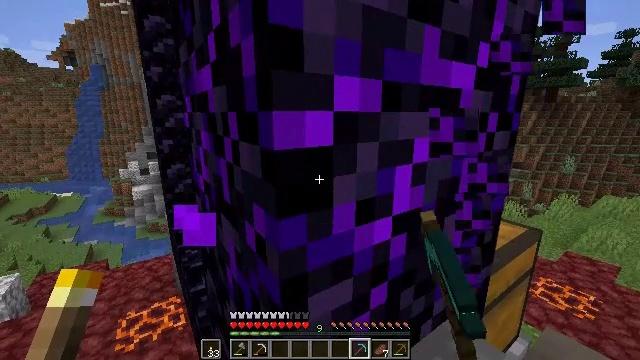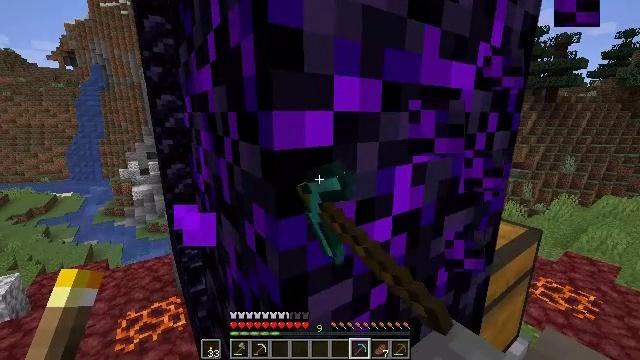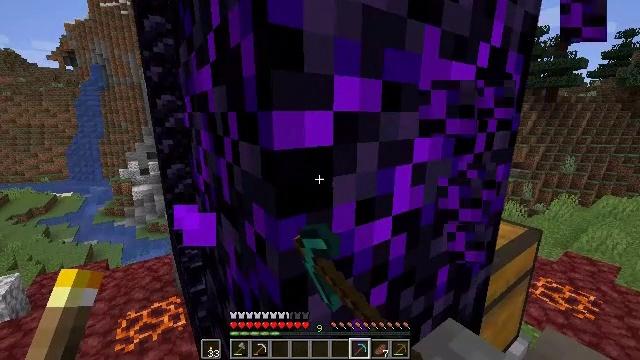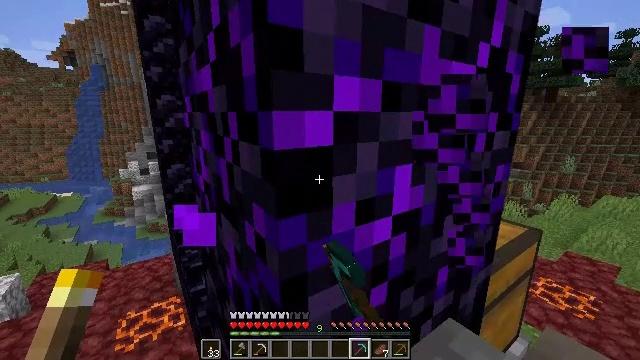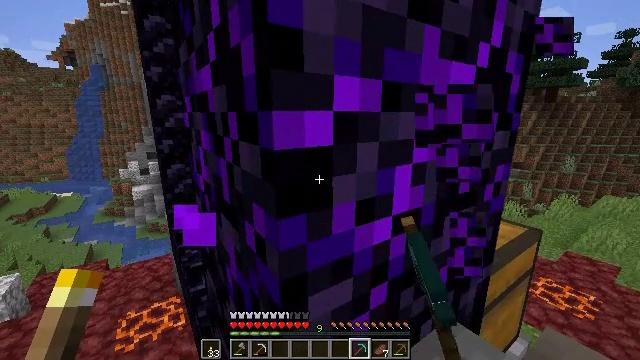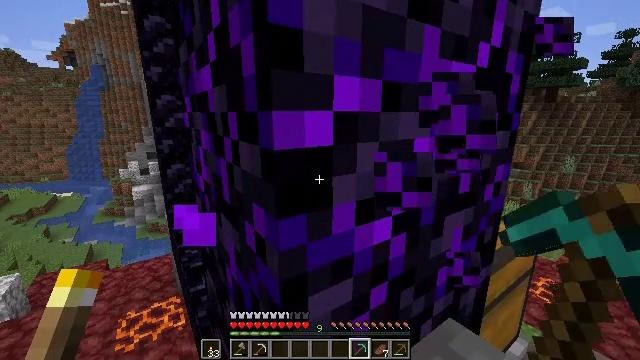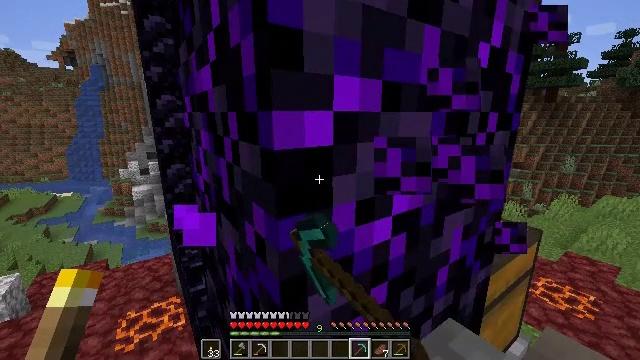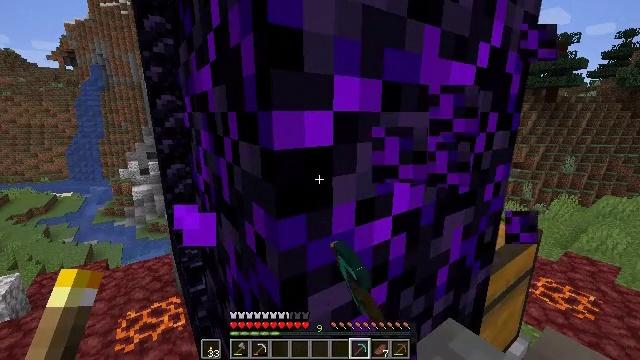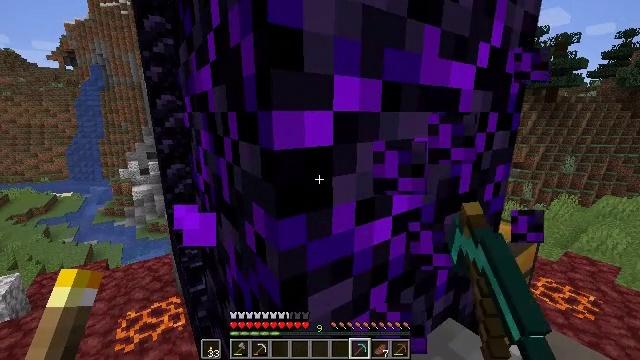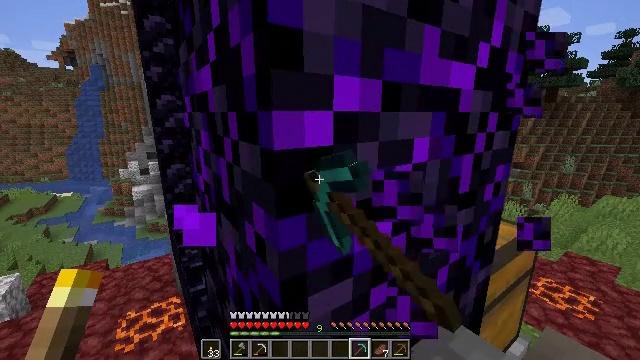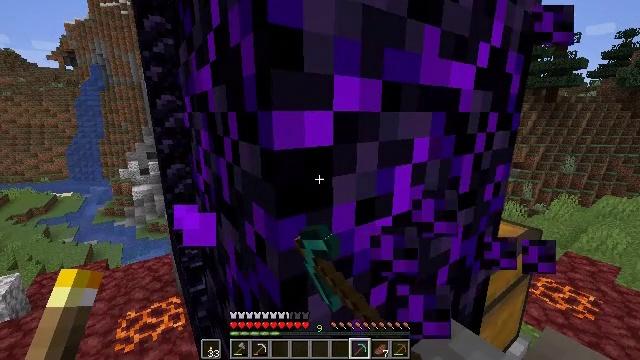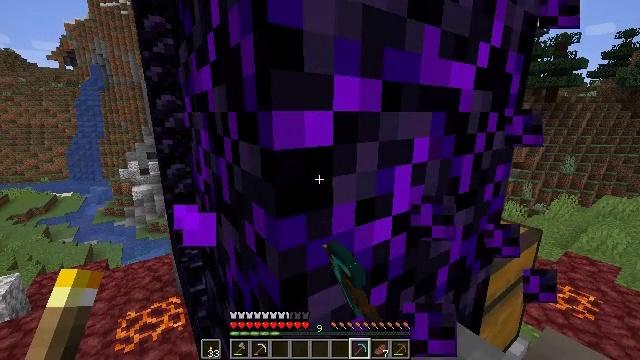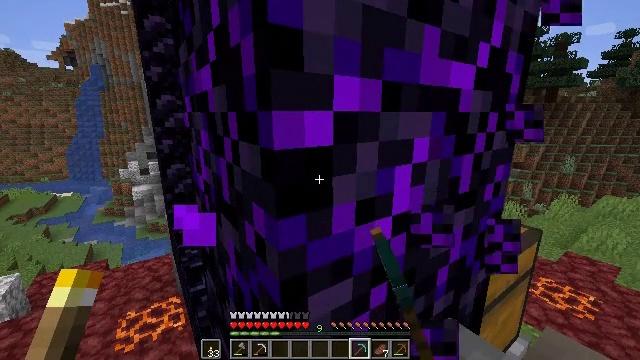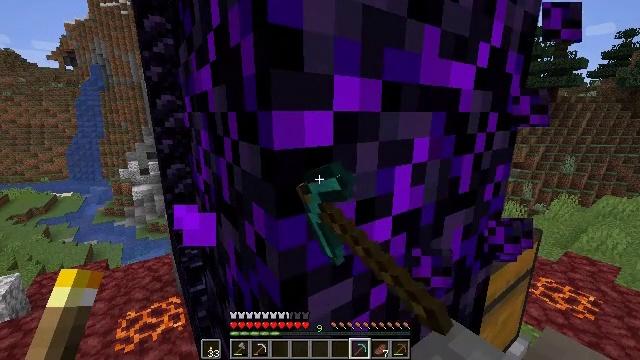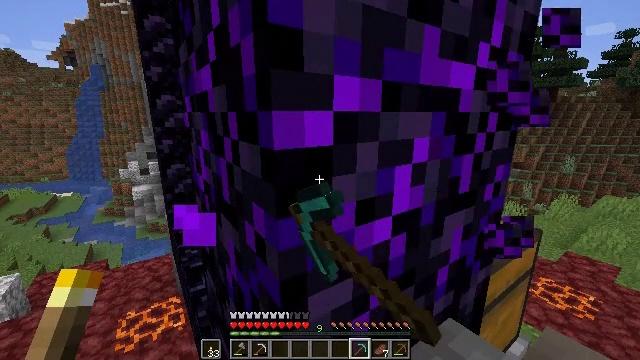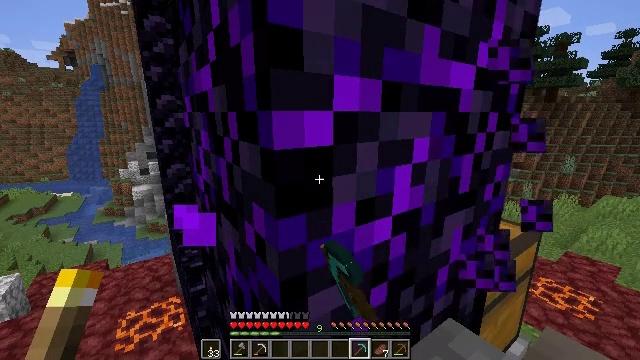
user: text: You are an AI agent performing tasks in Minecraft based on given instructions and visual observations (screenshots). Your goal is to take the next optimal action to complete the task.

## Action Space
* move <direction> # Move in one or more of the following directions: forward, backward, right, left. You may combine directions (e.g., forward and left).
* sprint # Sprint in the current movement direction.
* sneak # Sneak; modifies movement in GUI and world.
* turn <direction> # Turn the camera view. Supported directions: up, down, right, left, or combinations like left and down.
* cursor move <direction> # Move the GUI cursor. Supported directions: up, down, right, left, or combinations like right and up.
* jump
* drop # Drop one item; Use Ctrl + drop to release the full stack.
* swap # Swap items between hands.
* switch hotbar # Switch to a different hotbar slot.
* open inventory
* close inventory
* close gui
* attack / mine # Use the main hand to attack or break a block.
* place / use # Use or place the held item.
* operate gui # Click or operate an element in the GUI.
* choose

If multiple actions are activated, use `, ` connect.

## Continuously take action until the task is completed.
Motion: motion action
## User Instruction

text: Use a pickaxe to gather crying obsidian.
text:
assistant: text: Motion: attack / mine
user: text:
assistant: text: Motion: attack / mine
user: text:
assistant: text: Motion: attack / mine
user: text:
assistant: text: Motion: attack / mine
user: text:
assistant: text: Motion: attack / mine
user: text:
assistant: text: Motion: attack / mine
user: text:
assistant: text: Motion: attack / mine
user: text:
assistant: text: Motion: attack / mine
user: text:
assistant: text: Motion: attack / mine
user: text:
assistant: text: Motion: attack / mine
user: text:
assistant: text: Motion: attack / mine
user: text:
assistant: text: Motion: attack / mine
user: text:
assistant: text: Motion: attack / mine
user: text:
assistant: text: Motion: attack / mine
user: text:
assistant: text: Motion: attack / mine
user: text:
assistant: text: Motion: attack / mine
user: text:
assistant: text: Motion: attack / mine
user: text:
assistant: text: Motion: attack / mine
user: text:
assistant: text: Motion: attack / mine
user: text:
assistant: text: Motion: attack / mine
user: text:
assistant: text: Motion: attack / mine
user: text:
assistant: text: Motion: attack / mine
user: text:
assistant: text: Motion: attack / mine
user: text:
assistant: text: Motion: attack / mine
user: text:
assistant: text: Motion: attack / mine
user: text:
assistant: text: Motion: attack / mine
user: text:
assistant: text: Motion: attack / mine
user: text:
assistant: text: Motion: attack / mine
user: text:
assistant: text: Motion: attack / mine
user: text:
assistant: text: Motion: attack / mine